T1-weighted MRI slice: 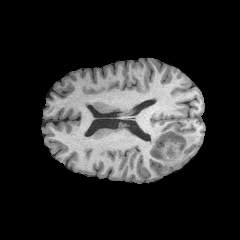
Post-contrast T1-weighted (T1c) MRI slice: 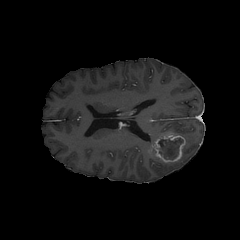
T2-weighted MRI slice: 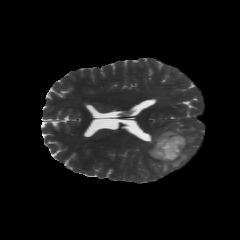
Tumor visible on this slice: yes